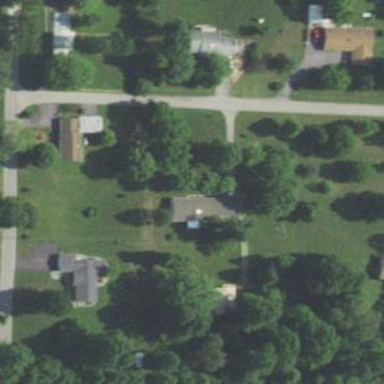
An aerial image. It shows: Driveway.